Question:
As shown in the image, A static image is overlayed on map view and I want to track the users status using GPS whether he is in yellow or red, Is it possible ?
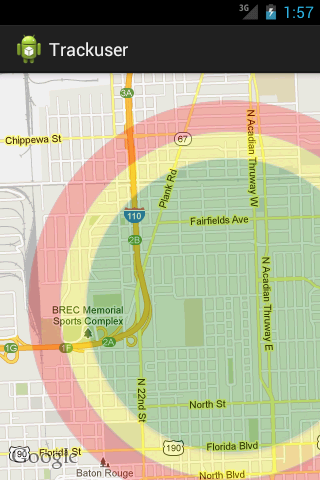
Answer: I think its easily possible, but you'll need to get down into the math a bit to do it.
Don't think of it as 'in which color is someone' but find your image center coordinates, and see how far away the user is from that.